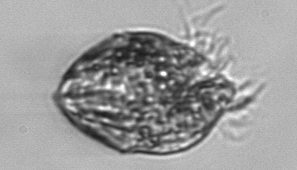
Label: Strombidium_morphotype1